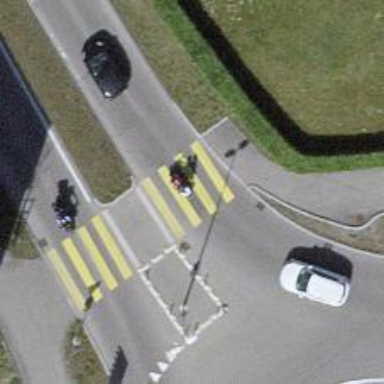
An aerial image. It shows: Uncontrolled zebra crossing on the road.